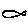
Label: fish